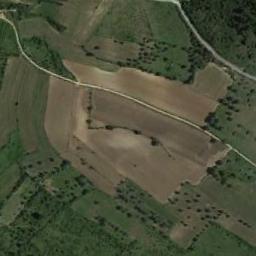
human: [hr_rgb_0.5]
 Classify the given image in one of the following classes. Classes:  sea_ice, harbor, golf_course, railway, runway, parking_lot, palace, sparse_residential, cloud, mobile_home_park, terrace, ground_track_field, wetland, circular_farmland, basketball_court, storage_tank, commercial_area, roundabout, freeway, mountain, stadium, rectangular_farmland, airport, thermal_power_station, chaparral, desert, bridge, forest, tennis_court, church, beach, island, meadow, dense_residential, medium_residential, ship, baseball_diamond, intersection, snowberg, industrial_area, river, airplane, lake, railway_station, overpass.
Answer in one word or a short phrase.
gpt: terrace